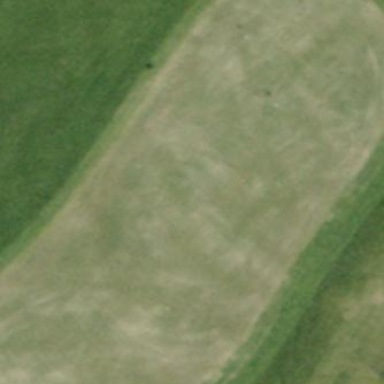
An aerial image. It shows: Putting range for golf.